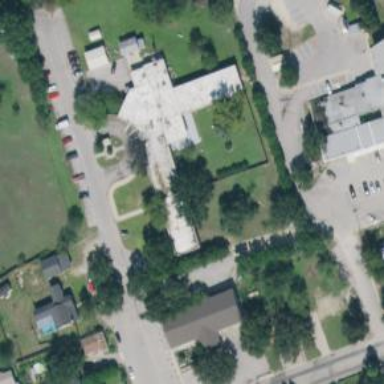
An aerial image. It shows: Nursing home building.